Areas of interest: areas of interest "Clothing, Shoes, Hats and Leather Goods Store"
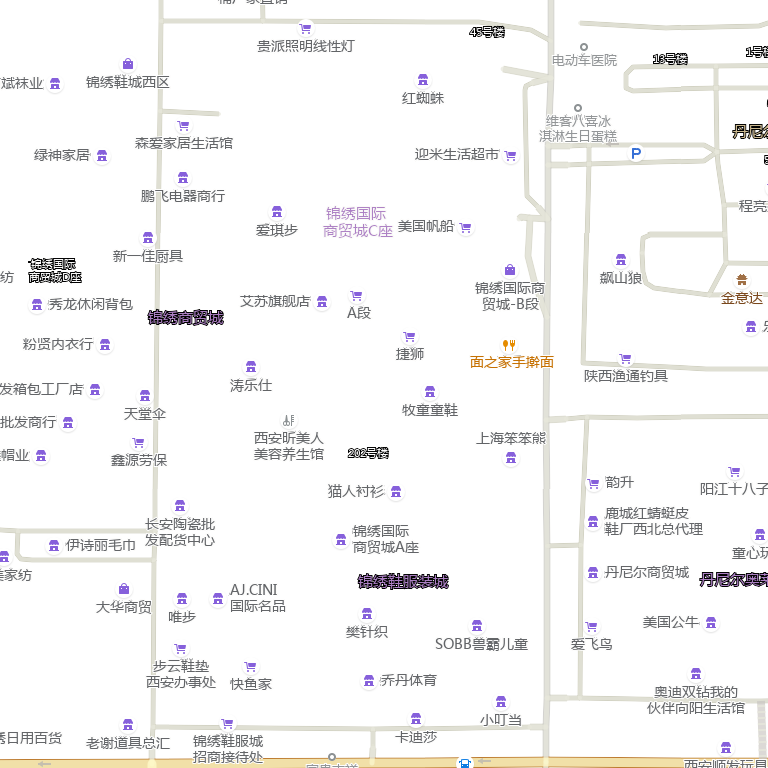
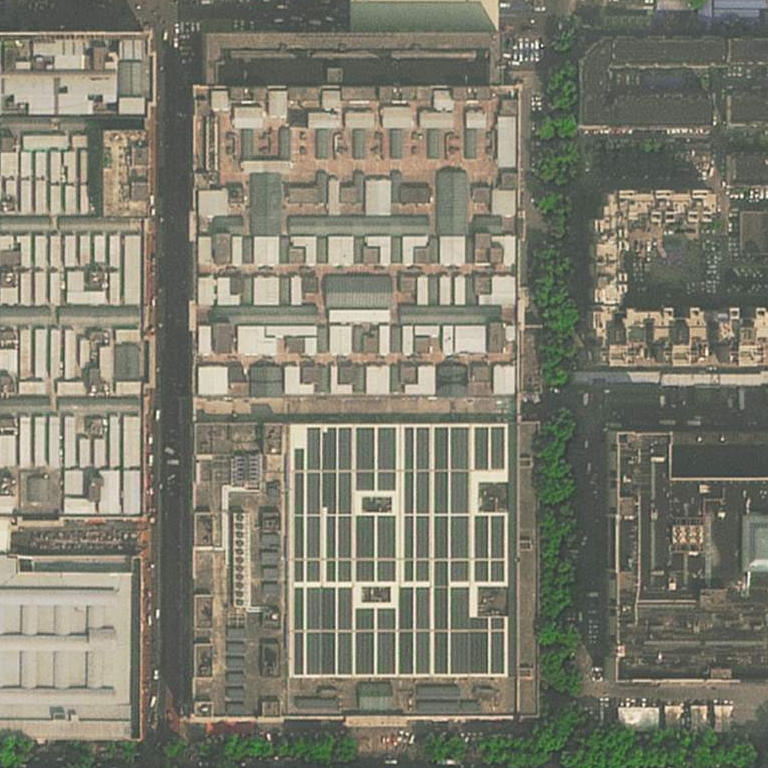